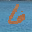
Label: 6